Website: lowes
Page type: payment
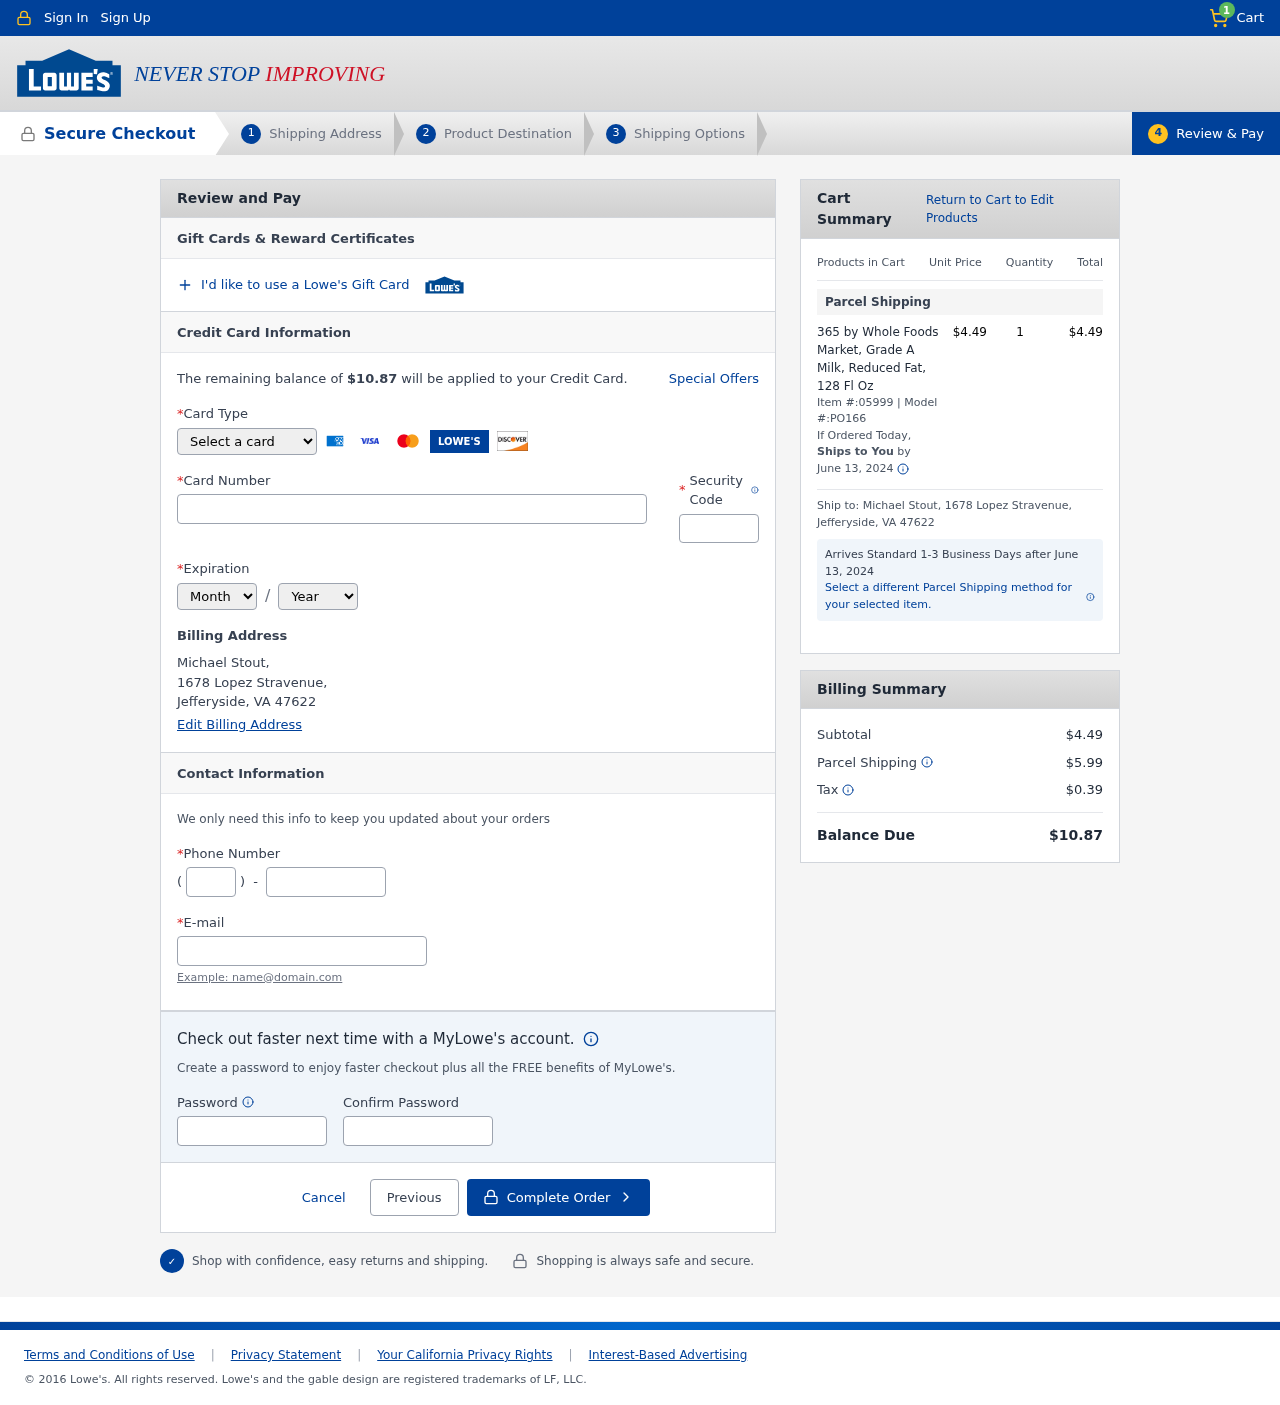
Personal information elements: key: PII_CARD_CVV
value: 803
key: PII_CARD_EXPIRY_MONTH
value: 09
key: PII_CARD_EXPIRY_YEAR
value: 29
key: PII_CARD_NUMBER
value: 4605 4899 0587 3879
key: PII_CARD_TYPE
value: Visa
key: PII_CITY_STATE_ZIP
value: Jefferyside, VA 47622
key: PII_EMAIL
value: mstout@yahoo.com
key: PII_FULLNAME
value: Michael Stout,
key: PII_PHONE
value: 2722696497
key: PII_PHONE_AREA
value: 272
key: PII_STREET
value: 1678 Lopez Stravenue,
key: PII_FULLNAME2
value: Michael Stout
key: PII_STREET2
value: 1678 Lopez Stravenue
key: PII_CITY_STATE_ZIP2
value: Jefferyside, VA 47622
Product elements: key: PRODUCT1_NAME
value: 365 by Whole Foods Market, Grade A Milk, Reduced Fat, 128 Fl Oz
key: PRODUCT1_PRICE
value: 4.49
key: PRODUCT1_QUANTITY
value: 1
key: PRODUCT1_ITEM
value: Item #:05999
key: PRODUCT1_MODEL
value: Model #:PO166
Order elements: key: ORDER_NUM_ITEMS
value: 1
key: ORDER_TOTAL
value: $10.87
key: ORDER_SHIPPING_DATE
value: June 13, 2024
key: ORDER_SUBTOTAL
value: $4.49
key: ORDER_SHIPPING_DATE2
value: June 13, 2024
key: ORDER_SHIPPING_COST
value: $5.99
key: ORDER_TAX
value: $0.39